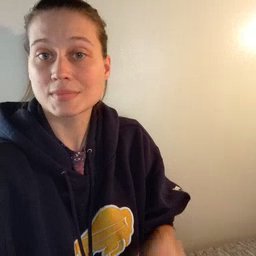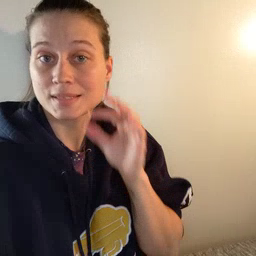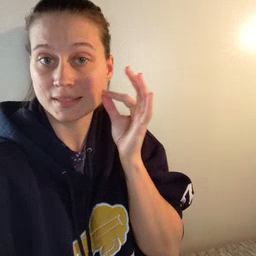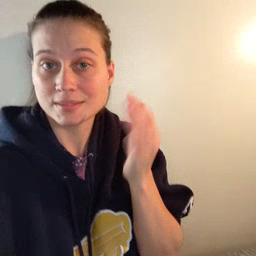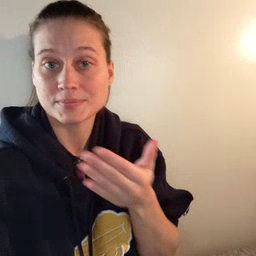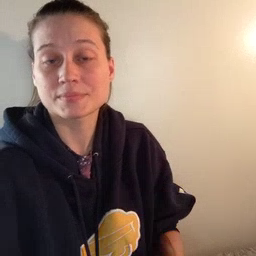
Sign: kitty